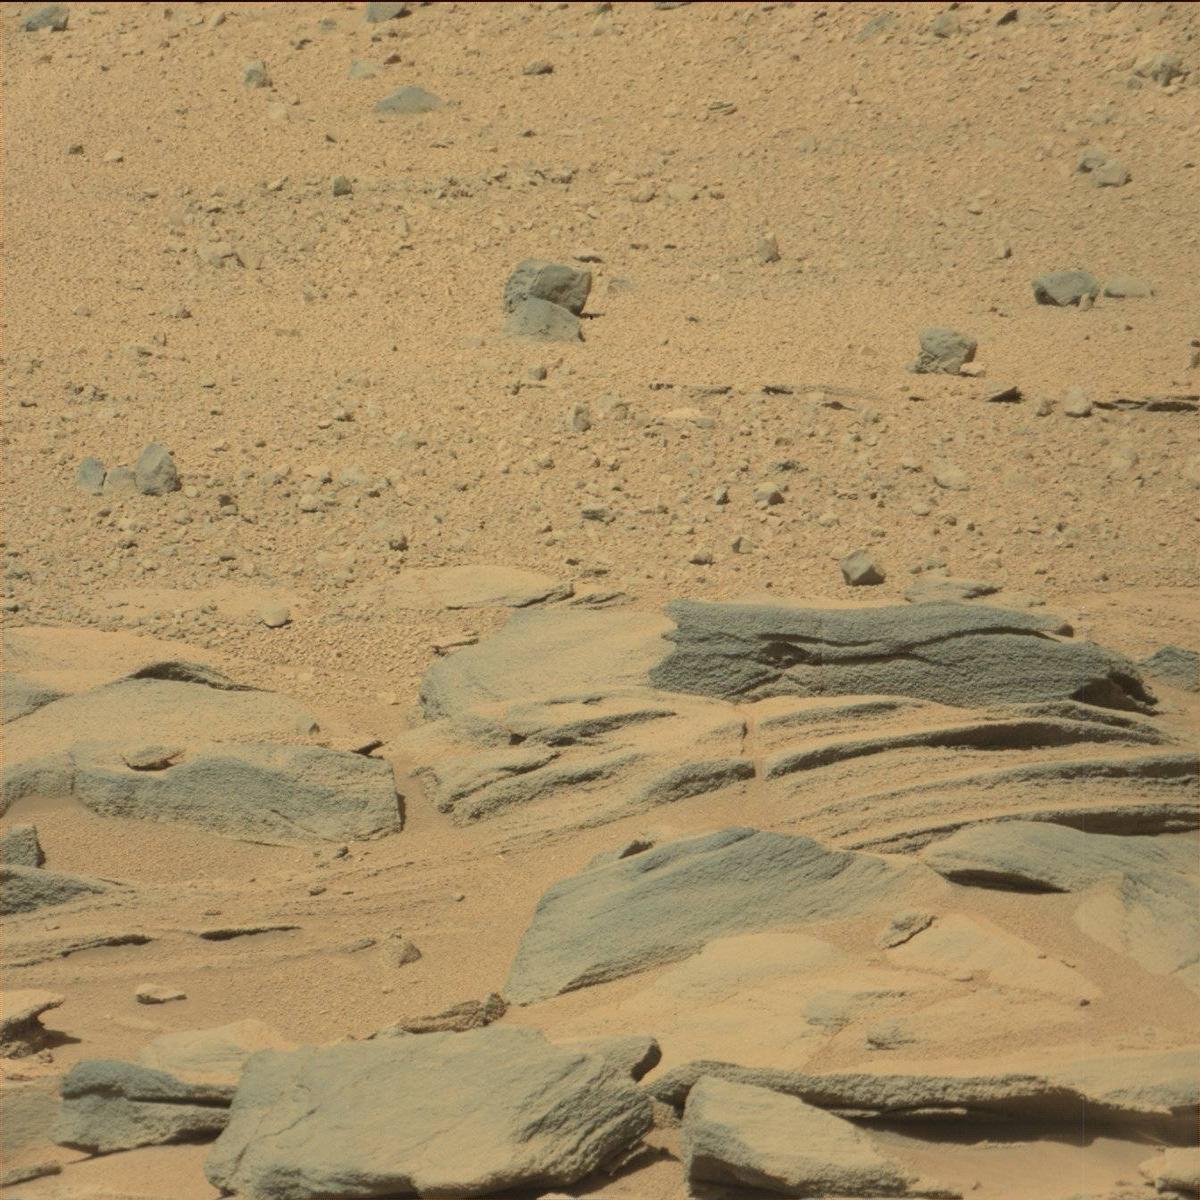
Terrain classes present: Bedrock, Rock, Sand / Soil